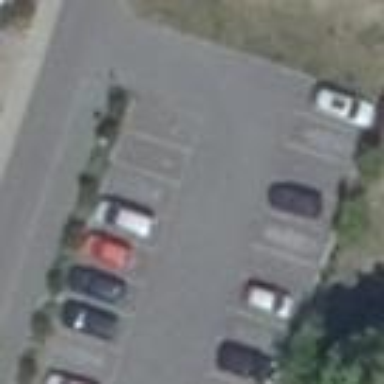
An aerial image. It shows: Parking area with sett surface.